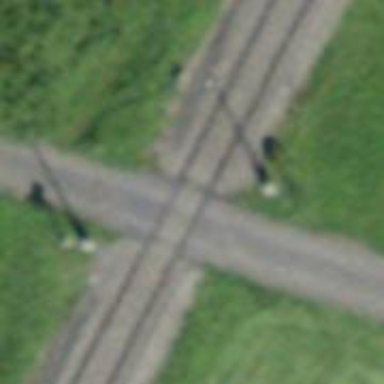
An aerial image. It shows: Level crossing at the railway with full barrier.